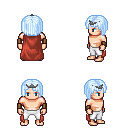
a pixel art fantasy rpg character, male body template, human, light skin, maroon cape, white pants, white cyan pageboy hairstyle, iron tiara, leather bracers, four views (front, back, left, right), 2x2 character sprite sheet, small pixel art, hard edges, no anti-aliasing